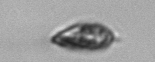
Label: Prorocentrum_triestinum